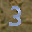
Label: 3